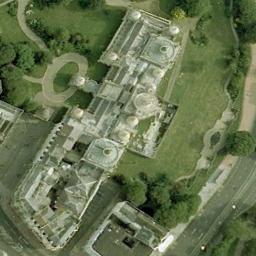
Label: palace